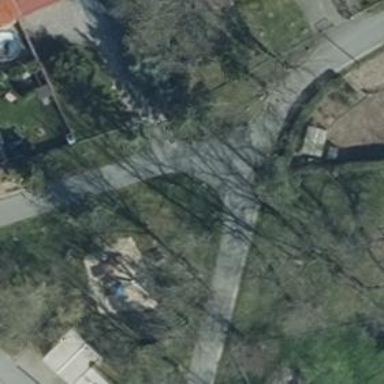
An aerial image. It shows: Residential road.